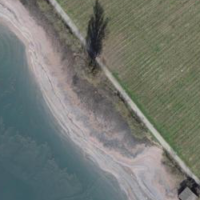
EUNIS habitat code: 14
Species observed at this site:
Humulus lupulus